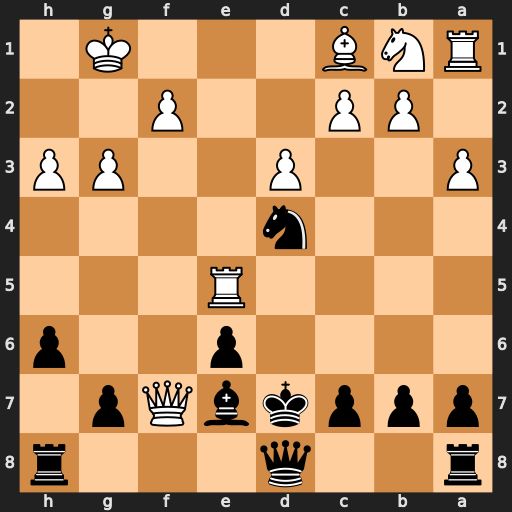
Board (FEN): r2q3r/pppkbQp1/4p2p/4R3/3n4/P2P2PP/1PP2P2/RNB3K1
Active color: b
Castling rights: -
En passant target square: -
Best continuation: Rf8 Qxg7 Nf3+ Kg2 Rg8 Qxh6 Nxe5